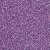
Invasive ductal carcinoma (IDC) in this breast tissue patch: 1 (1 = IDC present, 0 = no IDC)